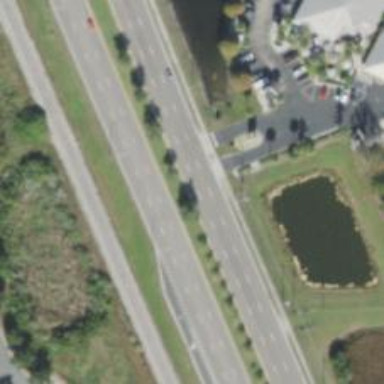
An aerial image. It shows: Primary road with asphalt surface.